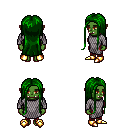
a pixel art fantasy rpg character, female body template, orc, green skin, chain mail, red pants, green extra-long hairstyle, gold boots, four views (front, back, left, right), 2x2 character sprite sheet, small pixel art, hard edges, no anti-aliasing